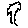
Label: tree